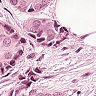
Metastatic tissue present: yes